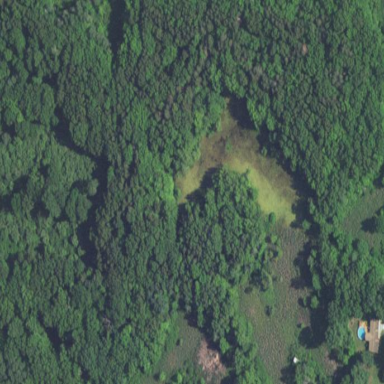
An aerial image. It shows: Pond with natural water.